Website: home-depot
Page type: customer-info-address
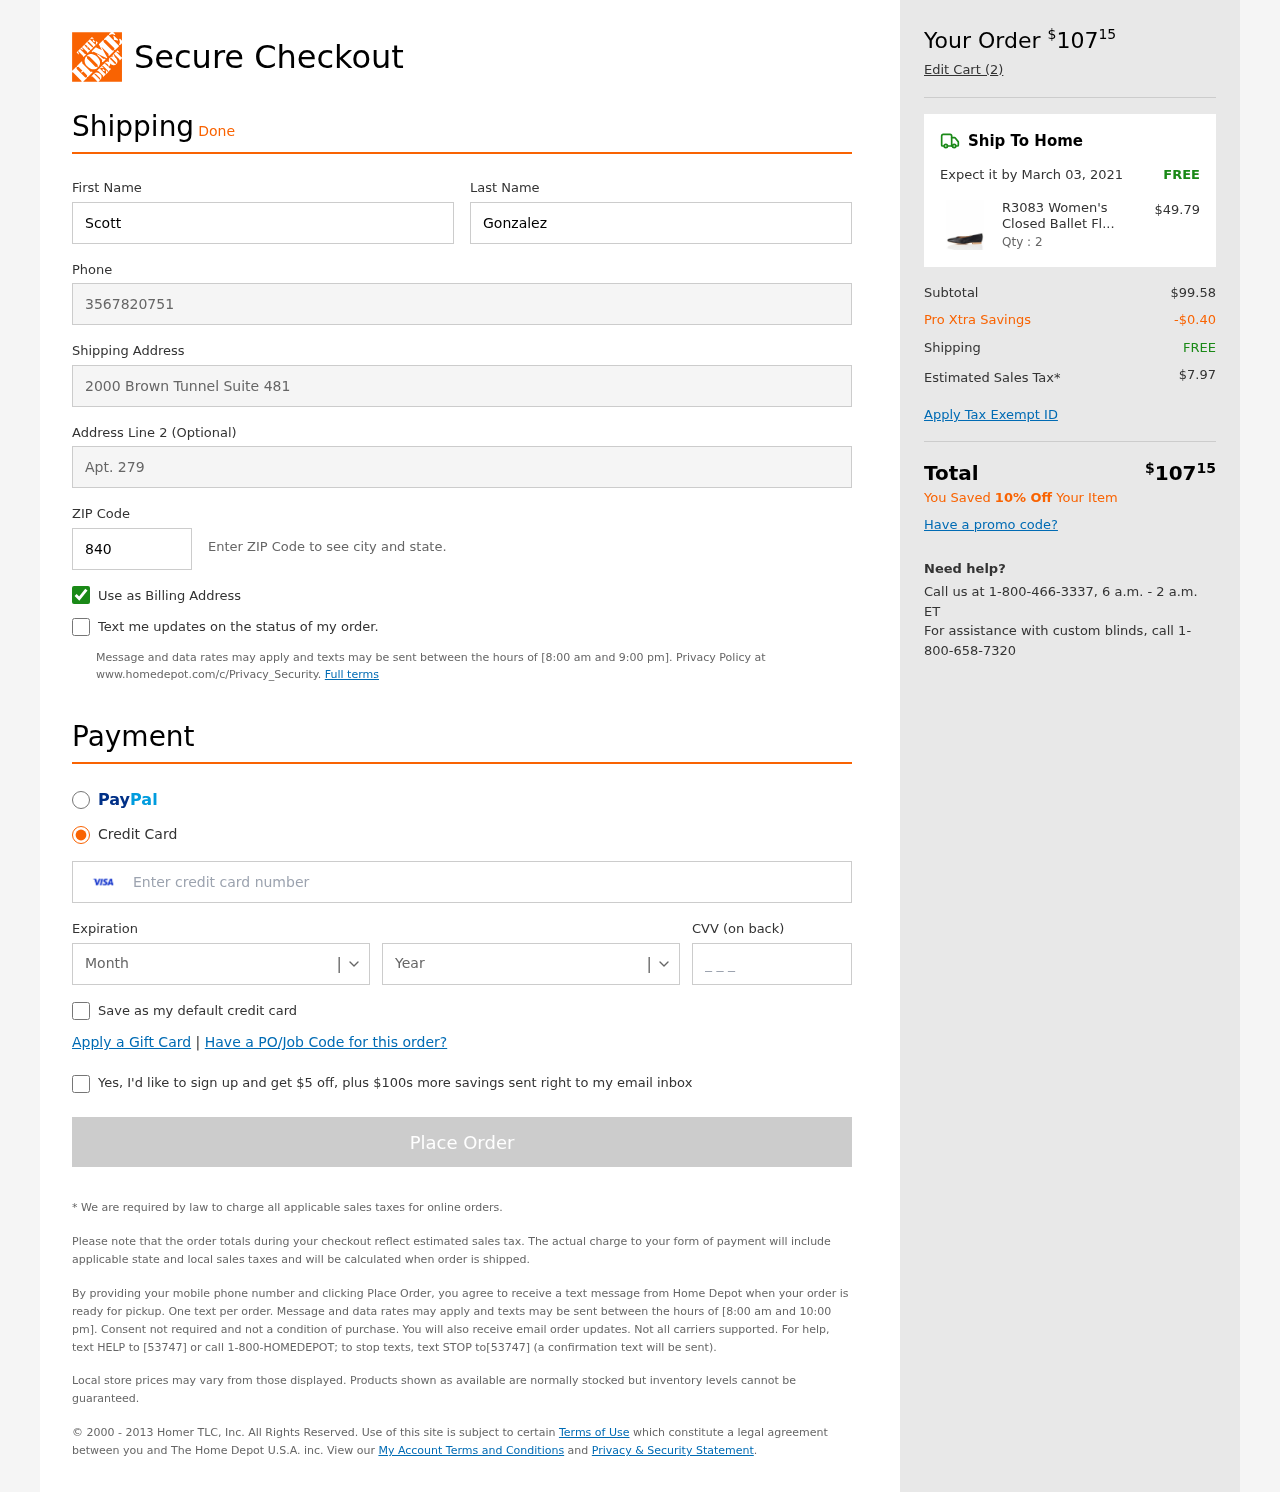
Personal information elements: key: PII_CARD_CVV
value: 828
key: PII_CARD_EXPIRY_MONTH
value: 09
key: PII_CARD_EXPIRY_YEAR
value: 29
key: PII_CARD_NUMBER
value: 4693 2202 1170 0826
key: PII_FIRSTNAME
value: Scott
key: PII_LASTNAME
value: Gonzalez
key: PII_PHONE
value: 3567820751
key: PII_POSTCODE
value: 84087
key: PII_STREET
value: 2000 Brown Tunnel Suite 481
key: PII_STREET2
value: Apt. 279
Product elements: key: PRODUCT1_NAME
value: R3083 Women's Closed Ballet Flats, Black, 37 eu
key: PRODUCT1_PRICE
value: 49.79
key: PRODUCT1_QUANTITY
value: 2
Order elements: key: ORDER_TOTAL
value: $10715
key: ORDER_NUM_ITEMS
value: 2
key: ORDER_DELIVERY_DATE
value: March 03, 2021
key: ORDER_SHIPPING_COST
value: FREE
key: ORDER_SUBTOTAL
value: $99.58
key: ORDER_DISCOUNT
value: -$0.40
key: ORDER_SHIPPING_COST2
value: FREE
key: ORDER_TAX
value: $7.97
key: ORDER_TOTAL2
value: $10715
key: ORDER_SAVINGS_MESSAGE
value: You Saved 10% Off Your Item